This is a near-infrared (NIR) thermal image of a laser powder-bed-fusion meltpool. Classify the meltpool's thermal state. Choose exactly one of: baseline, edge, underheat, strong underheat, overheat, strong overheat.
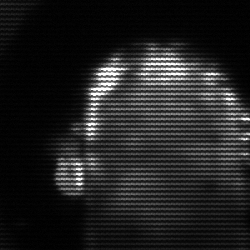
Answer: baseline